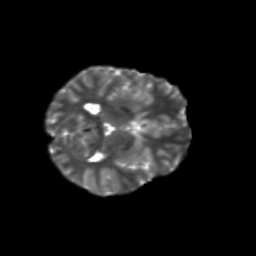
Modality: T2w
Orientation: axial
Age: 10
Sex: female
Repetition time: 9.4 s
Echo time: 0.089 s